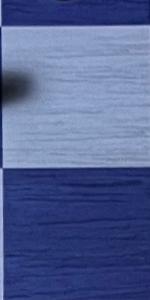
Label: Empty